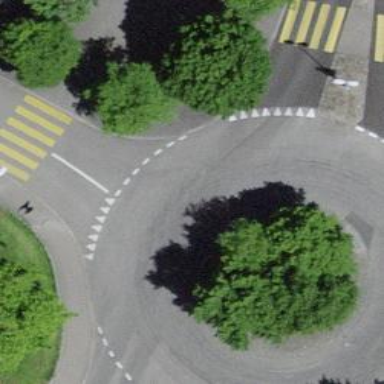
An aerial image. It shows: Asphalt road in residential area leading to roundabout.